Question: I'm trying to use WebGL to speed up computations in a simulation of a small quantum circuit, like what the <URL>. The problem I'm running into is that 'readPixels' takes ~10ms, but I want to call it several times per frame while animating in order to get information out of gpu-land and into javascript-land.
As an example, here's my exact use case. The following circuit animation was created by computing things about the state between each column of gates, in order to show the inline-with-the-wire probability-of-being-on graphing:

The way I'm computing those things now, I'd need to call readPixels eight times for the above circuit (once after each column of gates). This is too slow at the moment, easily taking 50ms when I profile it (bleh).
What are some tricks for speeding up readPixels in this kind of use case?
- - 'readPixel'- - -
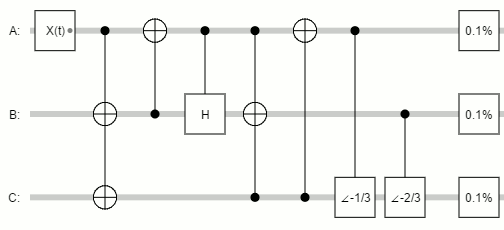
Answer: > Should I try to make the readPixel calls all happen at once, after all the render calls have been made (maybe allows some pipelining)?
Yes, yes, yes. readPixels is fundamentally a blocking, pipeline-stalling operation, and , because it's sending a request for data to the GPU , which normal draw calls don't have to do.
Do readPixels as few times as you can (use a single combined buffer to read from). Do it as late as you can. Everything else hardly matters.
> Should I be avoiding getting the information out at all, and doing all the layout and rendering gpu-side (urgh...)?
This will get you immensely better performance.
If your graphics are all like you show above, you shouldn't need to do any "layout" at all (which is good, because it'd be very awkward to implement) -- everything but the text is some kind of color or boundary animation which could easily be done in a shader, and all the layout can be just a static vertex buffer (each vertex has attributes which point at which simulation-state-texel it should be depending on).
The text will be more tedious merely because you need to load all the digits into a texture to use as a spritesheet and do the lookups into that, but that's a standard technique. (Oh, and divide/modulo to get the digits.)